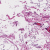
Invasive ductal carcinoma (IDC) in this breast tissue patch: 0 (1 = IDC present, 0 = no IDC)